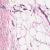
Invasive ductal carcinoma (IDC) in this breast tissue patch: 0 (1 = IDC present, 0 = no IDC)